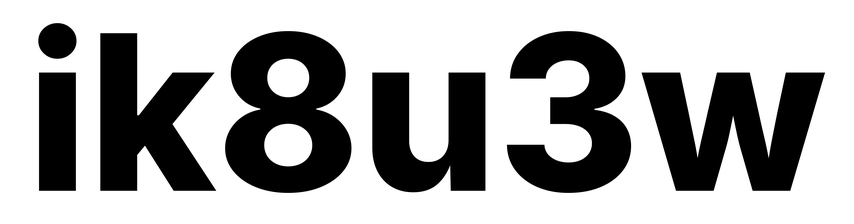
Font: Inter_ExtraBold